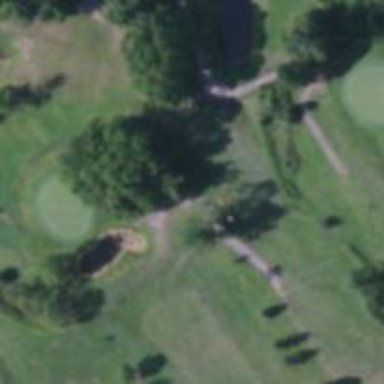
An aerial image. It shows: Pathway for golfing.